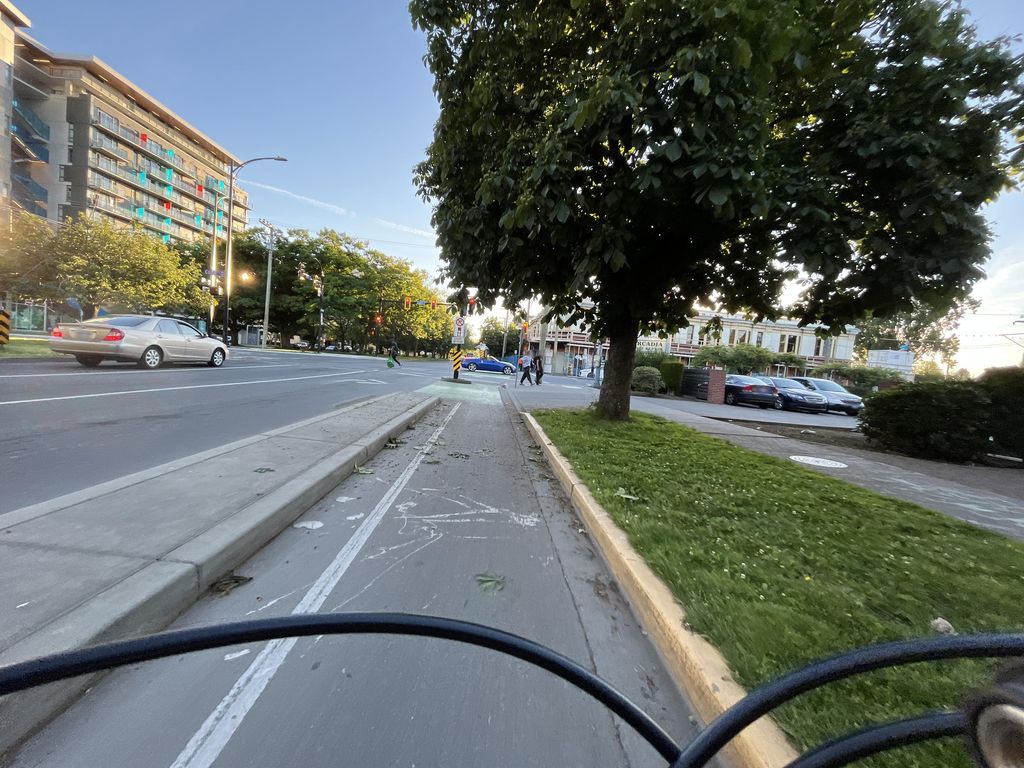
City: victoria